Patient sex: M
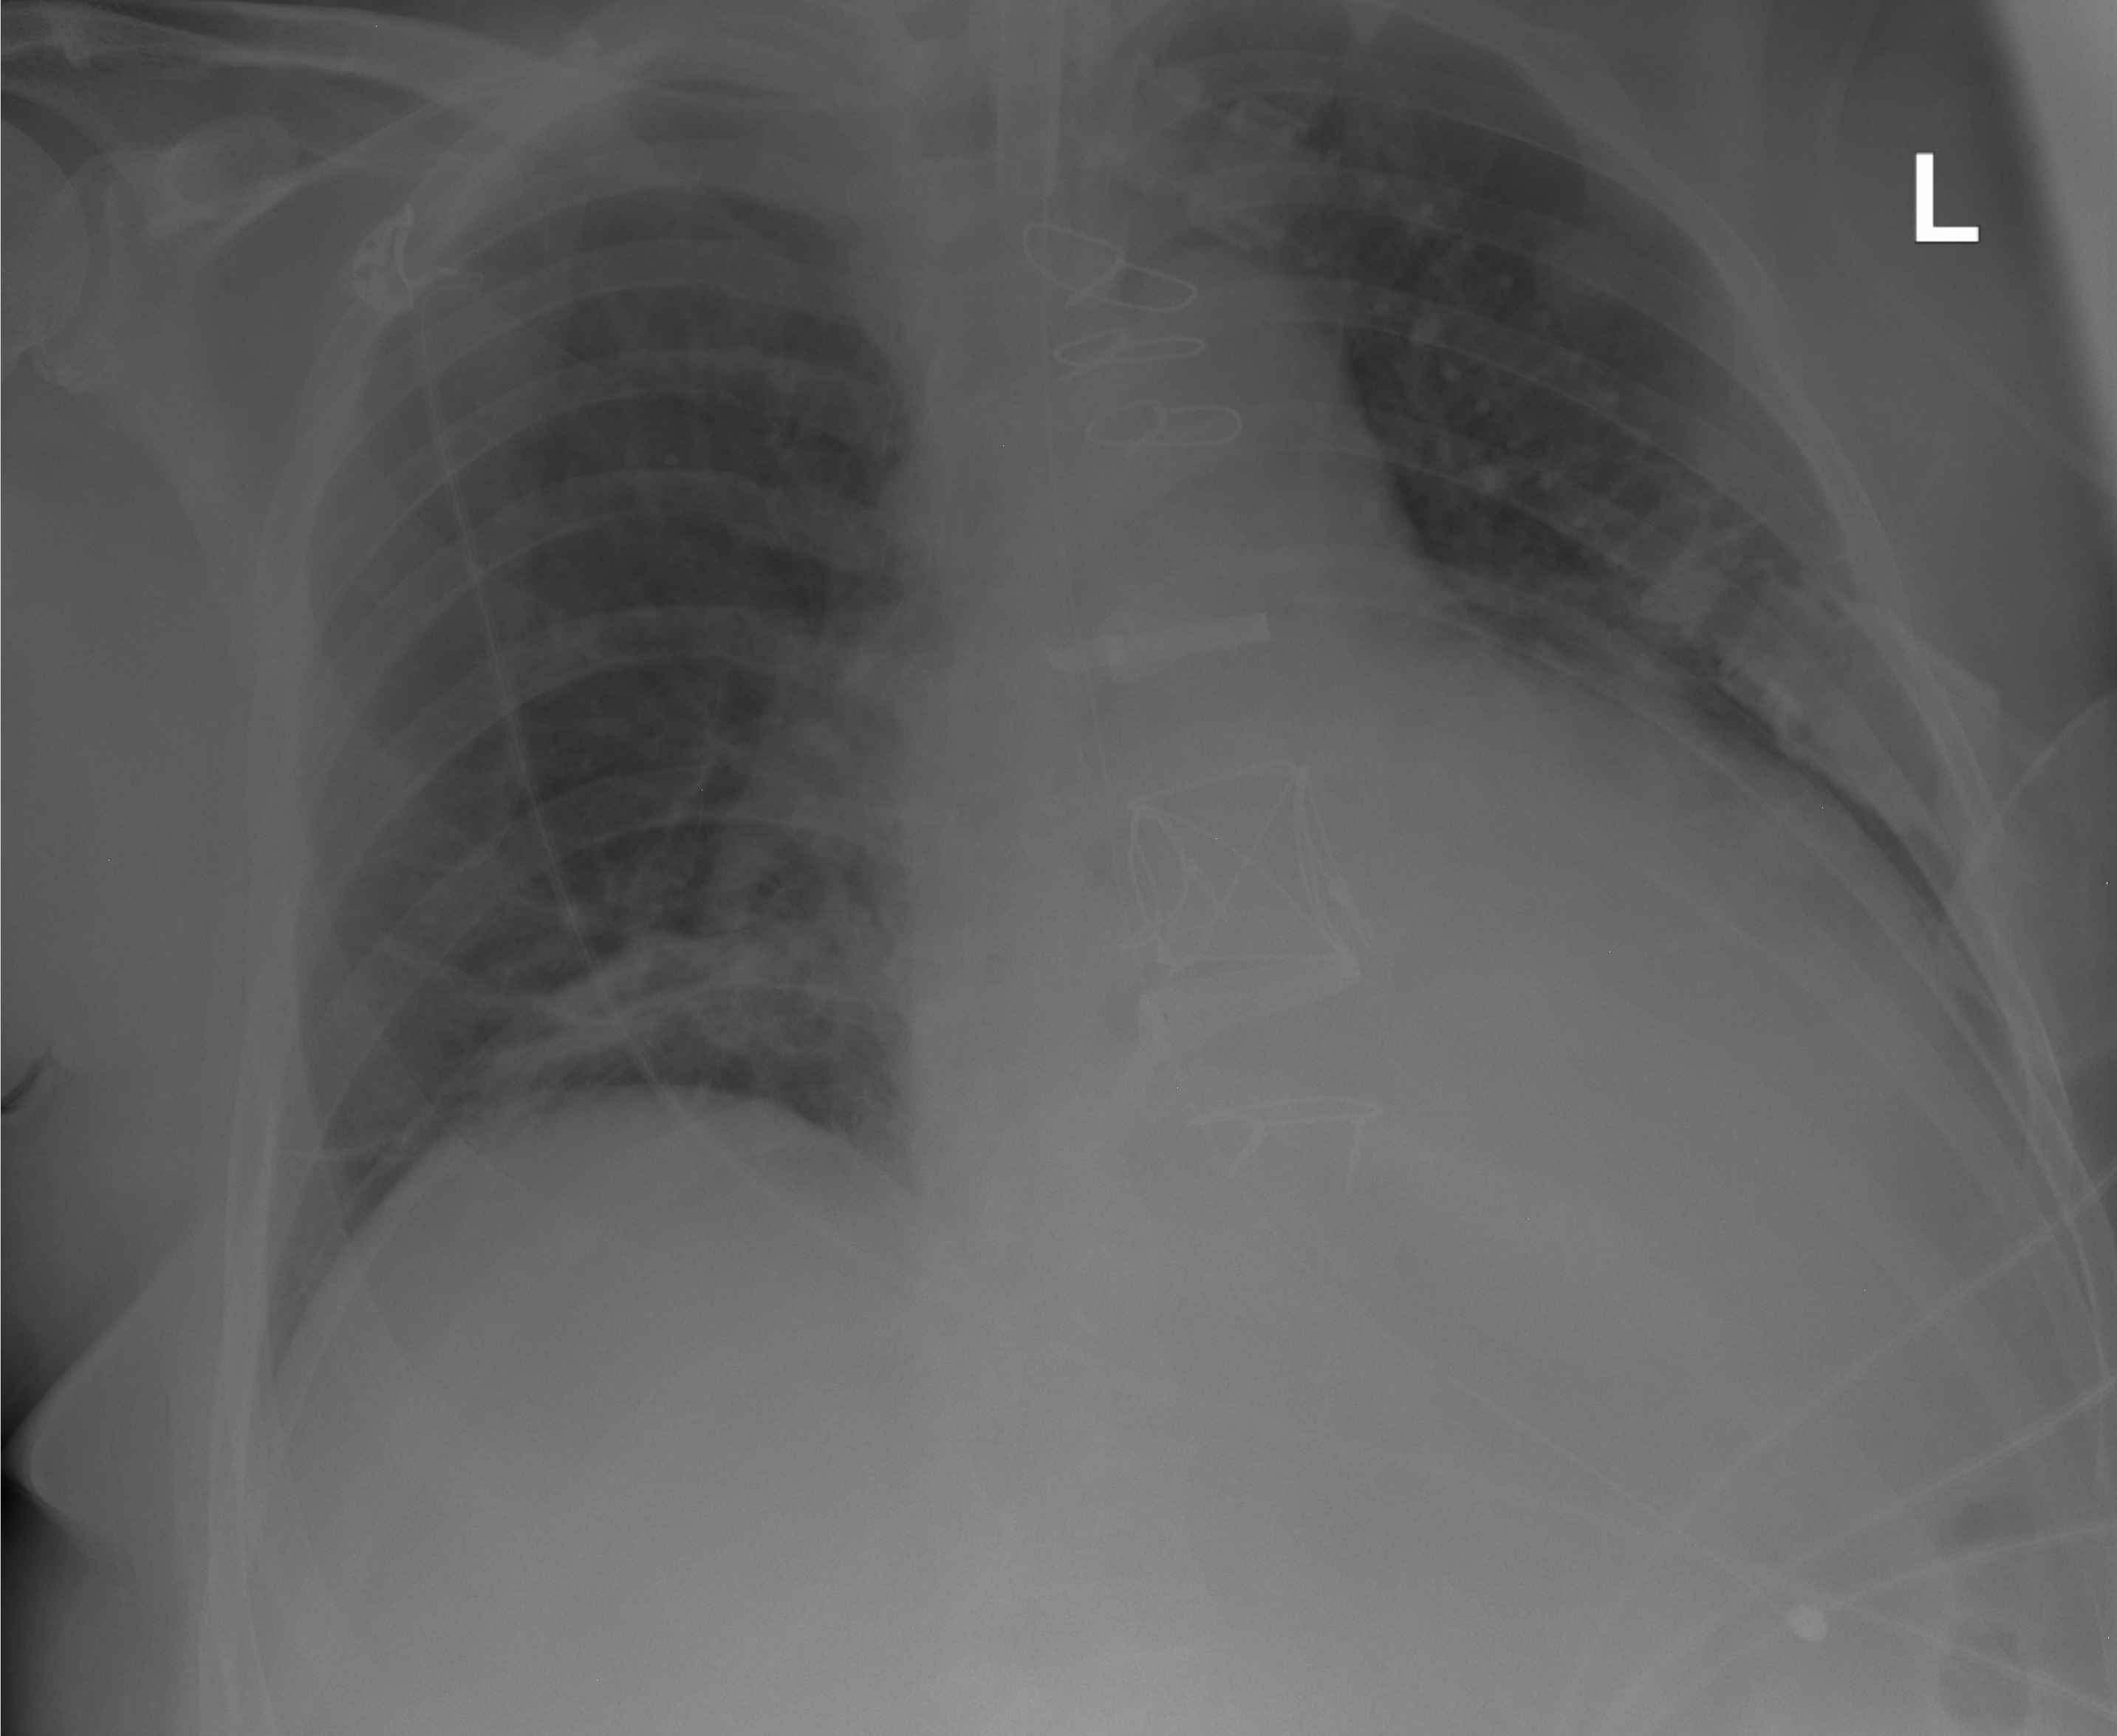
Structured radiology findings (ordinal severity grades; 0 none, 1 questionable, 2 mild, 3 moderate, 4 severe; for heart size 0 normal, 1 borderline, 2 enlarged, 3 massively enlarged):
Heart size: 2
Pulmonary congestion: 2
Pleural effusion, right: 0
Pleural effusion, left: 0
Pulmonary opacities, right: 2
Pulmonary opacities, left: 0
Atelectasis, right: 2
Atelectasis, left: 0